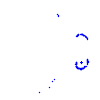
Particle: proton